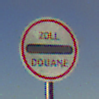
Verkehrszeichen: Zollstelle
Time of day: SunriseSunset
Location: Outdoor (Nature)
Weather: PartlyCloudy
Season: NotSpecified
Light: Natural